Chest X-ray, PA view. Patient: 31 years old, sex F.
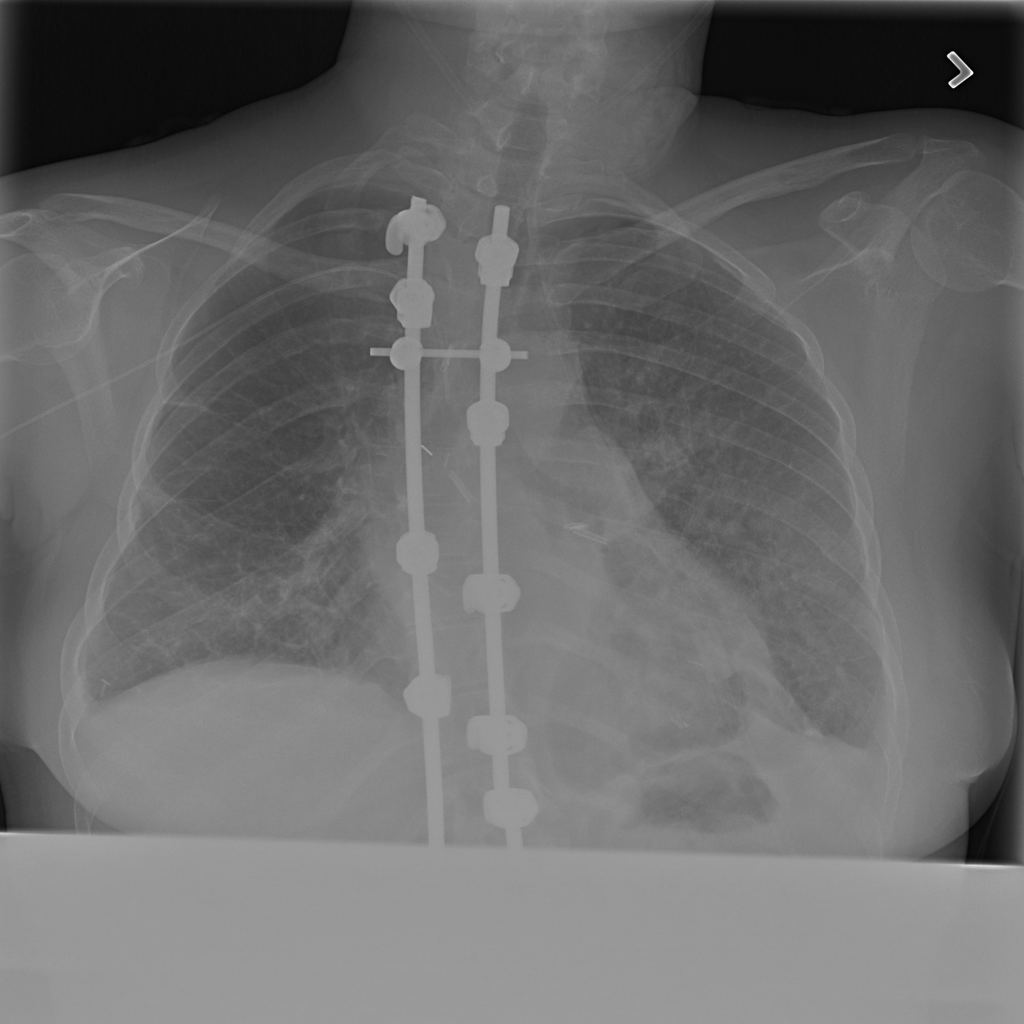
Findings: Pneumothorax